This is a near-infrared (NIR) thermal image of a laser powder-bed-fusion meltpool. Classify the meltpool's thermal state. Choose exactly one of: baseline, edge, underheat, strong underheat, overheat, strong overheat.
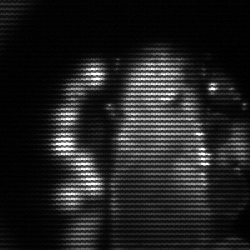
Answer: strong underheat